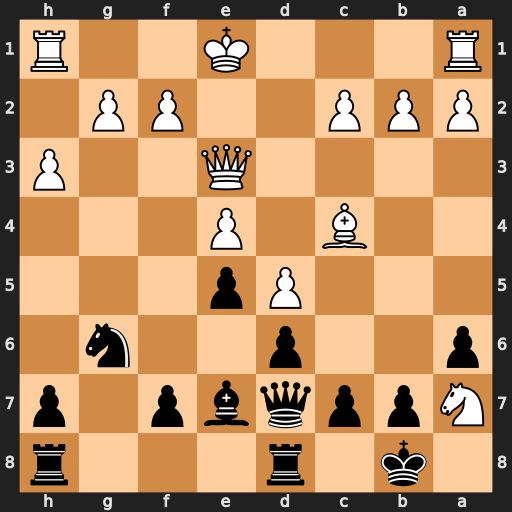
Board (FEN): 1k1r3r/Nppqbp1p/p2p2n1/3Pp3/2B1P3/4Q2P/PPP2PP1/R3K2R
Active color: b
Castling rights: KQ
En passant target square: -
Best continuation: Qa4 Nc6+ bxc6 Qb3+ Qxb3